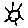
Label: sun